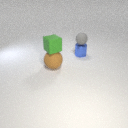
small blue metal cylinder behind large brown rubber sphere